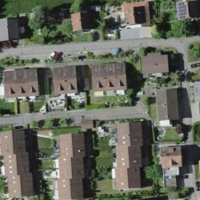
EUNIS habitat code: 54
Species observed at this site:
Nicandra physalodes